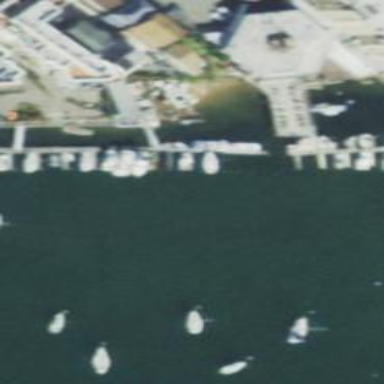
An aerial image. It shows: Man-made pier.